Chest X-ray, PA view. Patient: 32 years old, sex M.
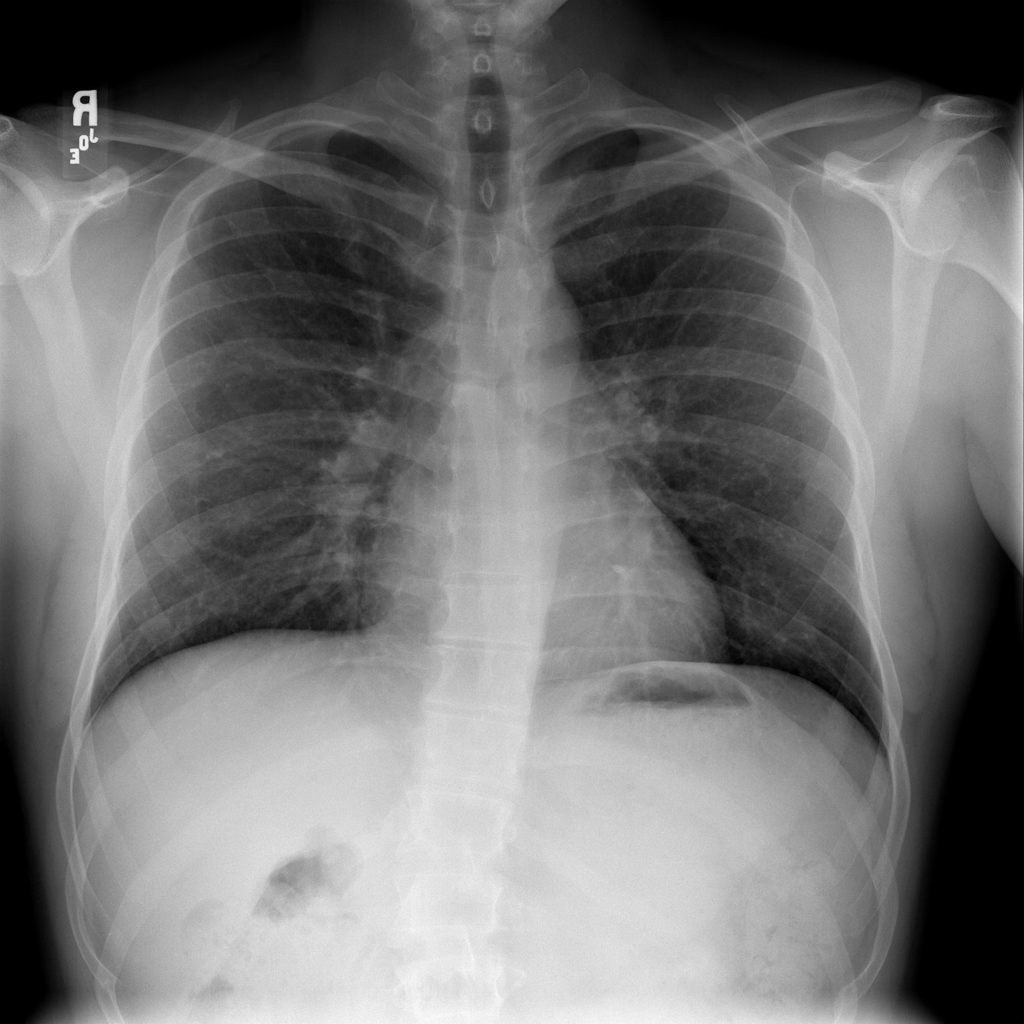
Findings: Nodule